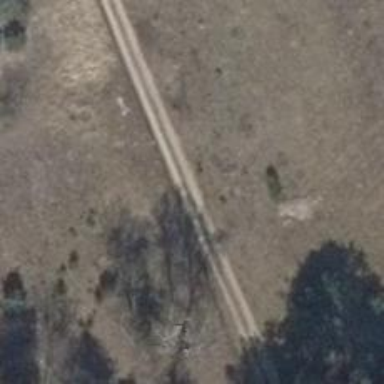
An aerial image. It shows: Track with grade5 tracktype.